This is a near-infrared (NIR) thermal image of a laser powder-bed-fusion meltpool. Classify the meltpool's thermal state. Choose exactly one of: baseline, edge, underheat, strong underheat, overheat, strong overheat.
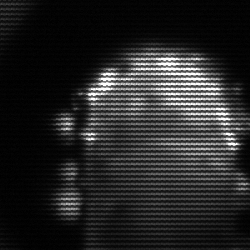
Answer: baseline